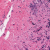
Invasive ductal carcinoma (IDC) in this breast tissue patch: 0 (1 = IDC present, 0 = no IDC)